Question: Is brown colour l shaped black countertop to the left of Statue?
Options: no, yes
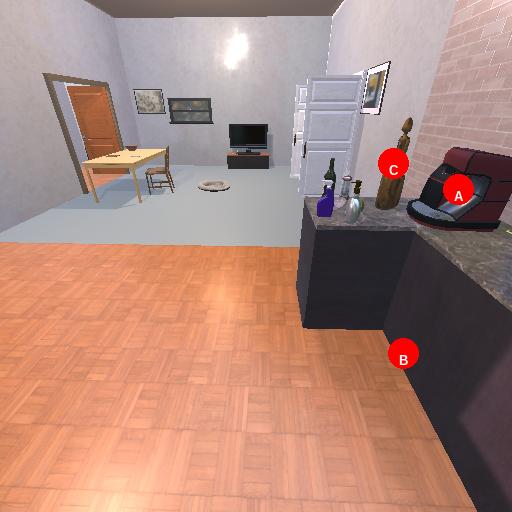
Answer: no